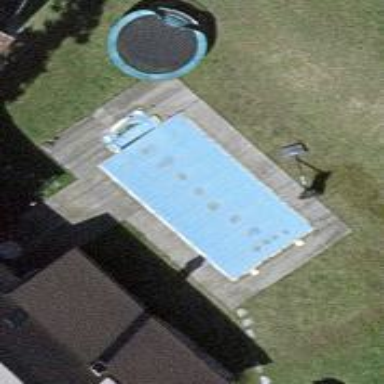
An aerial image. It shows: Swimming pool located in leisure land.